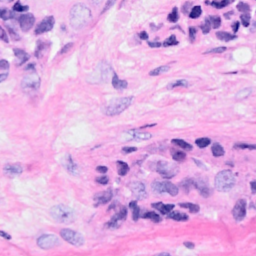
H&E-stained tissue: Breast